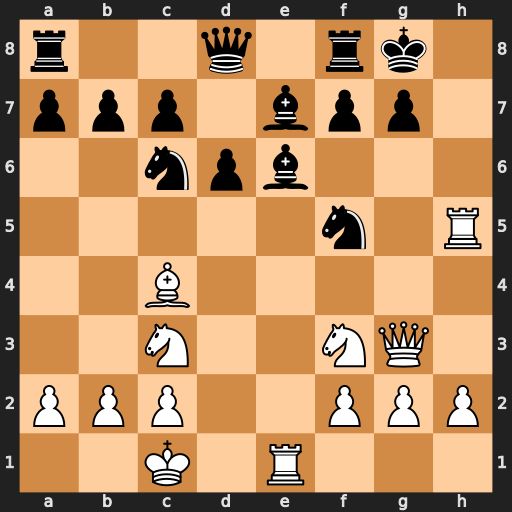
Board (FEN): r2q1rk1/ppp1bpp1/2npb3/5n1R/2B5/2N2NQ1/PPP2PPP/2K1R3
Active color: w
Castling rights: -
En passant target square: -
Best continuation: Qh3 Nh6 Rxe6 fxe6 Qxe6+ Rf7 Qg6 Ne5 Nxe5